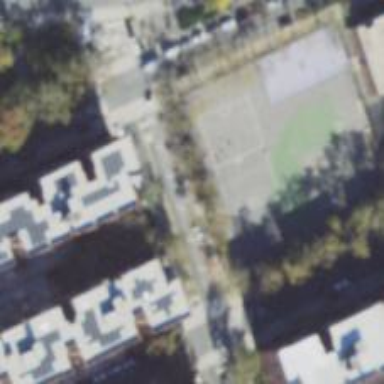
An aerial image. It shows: Basketball court on leisure land pitch.